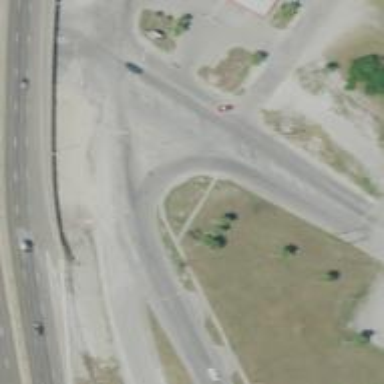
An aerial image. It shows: Secondary link road.